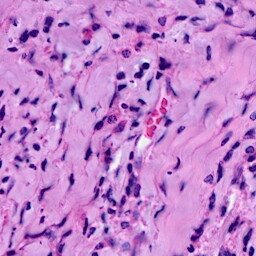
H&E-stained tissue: Breast